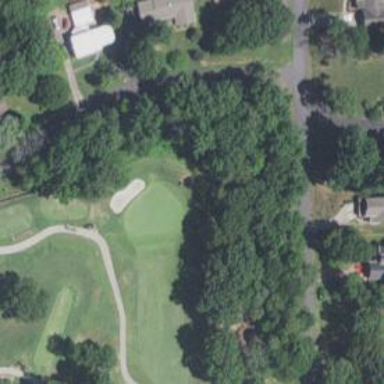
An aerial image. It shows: View of golf hole.